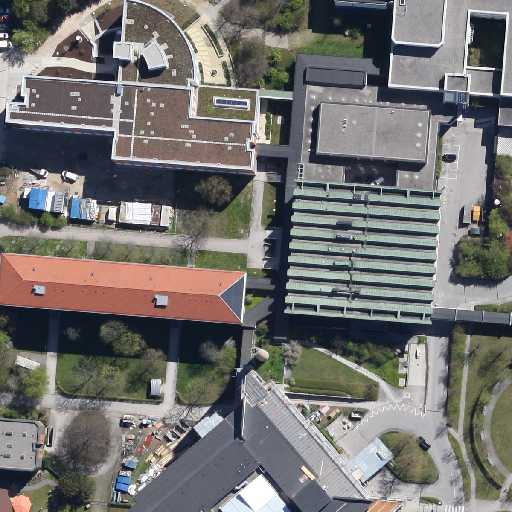
Referring expression: road marking